Interaction volume radius: 10 \u00c5
Interaction volume height: 15 \u00c5
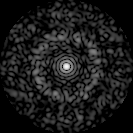
Disorder parameter: 0.8314